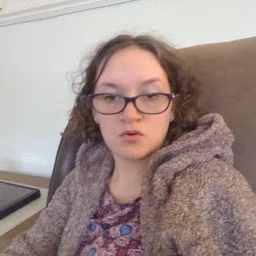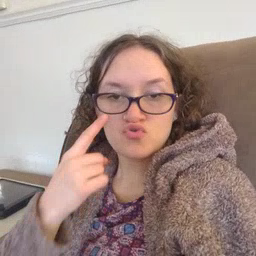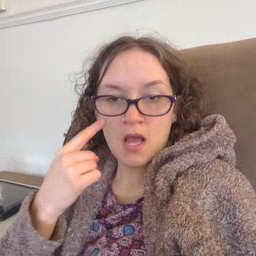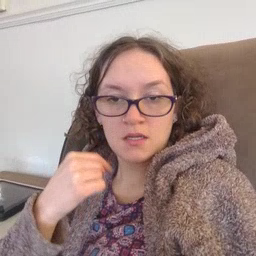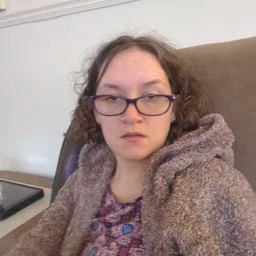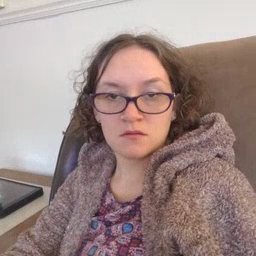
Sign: cry